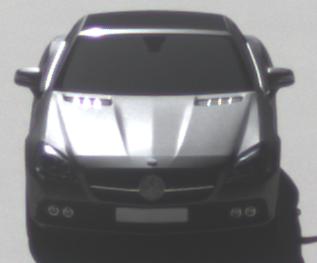
Make: Mercedes-Benz
Model: SLK 200
Detailed model: SLK-Class (172)
Model produced from: 2011/03
Model produced until: 2015/04
Doors: 2
Color: gray
Road condition: dry road
Daytime: morning or afternoon
Contrast: high contrast